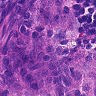
Metastatic tissue present: yes